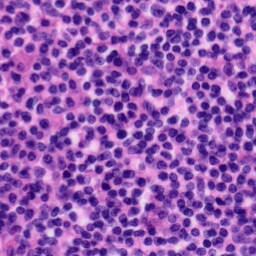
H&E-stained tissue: Tonsil